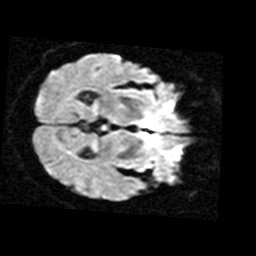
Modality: TRACE
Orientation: axial
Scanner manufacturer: siemens
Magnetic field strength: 1.5 T
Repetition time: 8.1 s
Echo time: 0.119 s